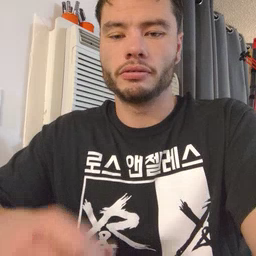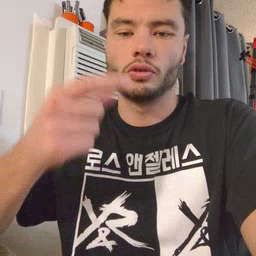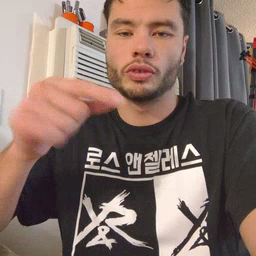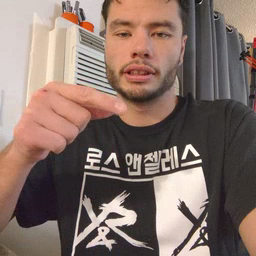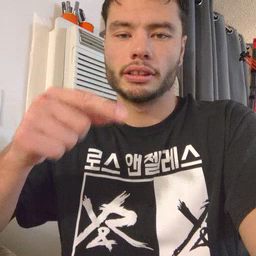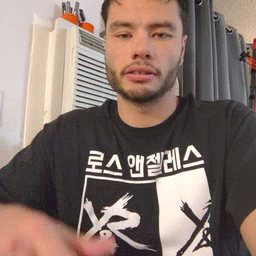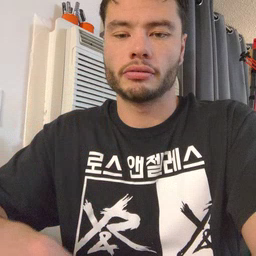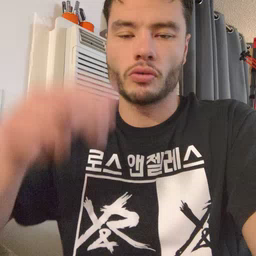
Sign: green